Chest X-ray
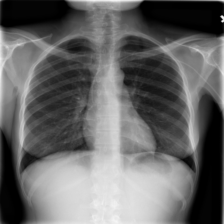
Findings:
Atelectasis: negative
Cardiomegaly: negative
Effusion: negative
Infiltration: negative
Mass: negative
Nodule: negative
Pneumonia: negative
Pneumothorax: negative
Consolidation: negative
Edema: negative
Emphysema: negative
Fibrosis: negative
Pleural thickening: negative
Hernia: negative